Field crop: tomato
Growth stage: 2
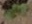
Species: solanum